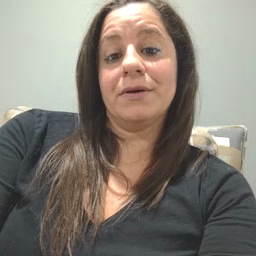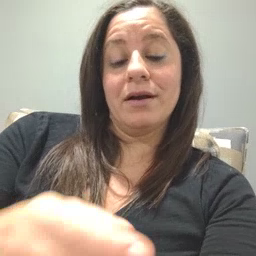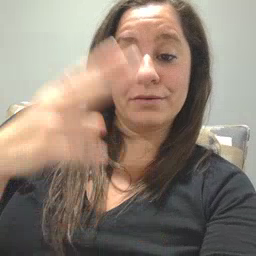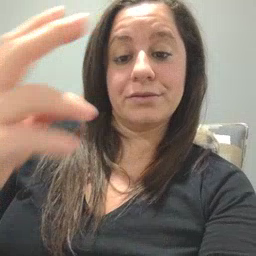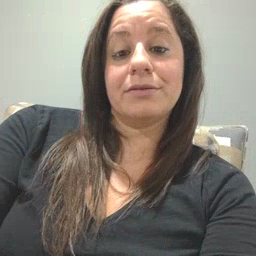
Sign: high